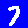
Digit: 7